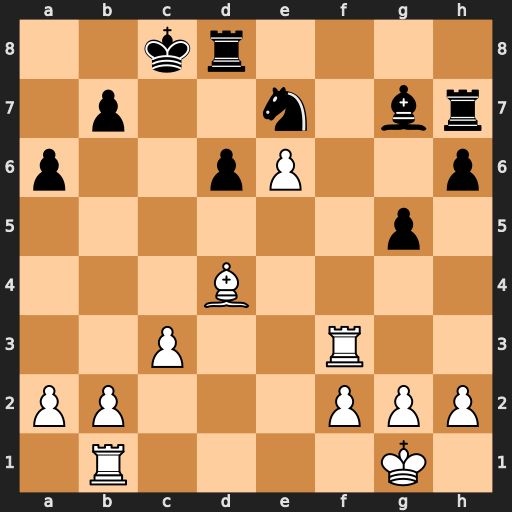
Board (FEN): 2kr4/1p2n1br/p2pP2p/6p1/3B4/2P2R2/PP3PPP/1R4K1
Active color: w
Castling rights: -
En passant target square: -
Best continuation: Rf7 Bxd4 Rxh7